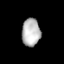
Tissue: lung
Cell type: Myeloid cells
Senescence score: 0.5999
Nuclear area (px): 502
Mean DAPI intensity: 182.476